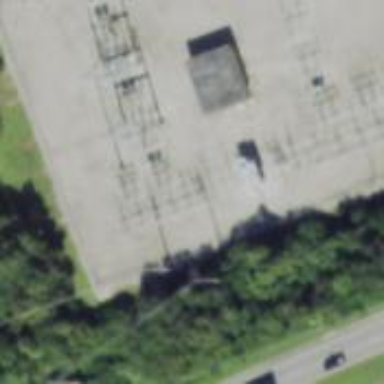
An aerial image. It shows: Switch used for power control.